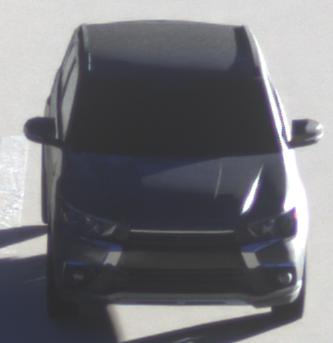
Make: Mitsubishi
Model: Outlander 2.0 Plug-In Hybrid
Detailed model: Outlander (III) Plug-In Hybrid
Model produced from: 2015/10
Model produced until: 2018/08
Doors: 5
Color: gray
Road condition: dry road
Daytime: sunrise or sunset
Contrast: high contrast